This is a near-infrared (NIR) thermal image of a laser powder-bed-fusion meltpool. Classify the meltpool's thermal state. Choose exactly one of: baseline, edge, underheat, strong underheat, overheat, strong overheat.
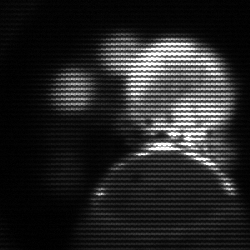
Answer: edge